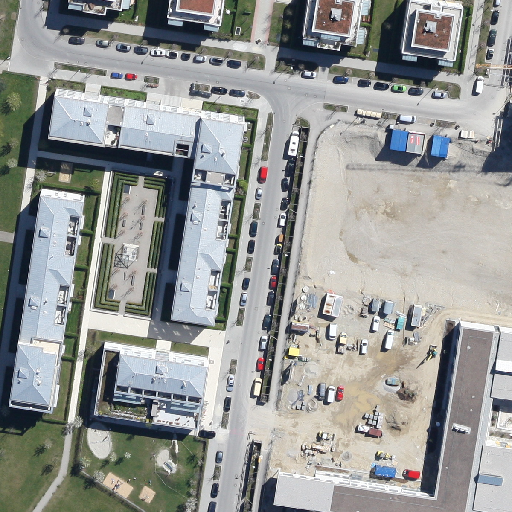
Referring expression: sidewalk